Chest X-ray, AP view. Patient: 52 years old, sex F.
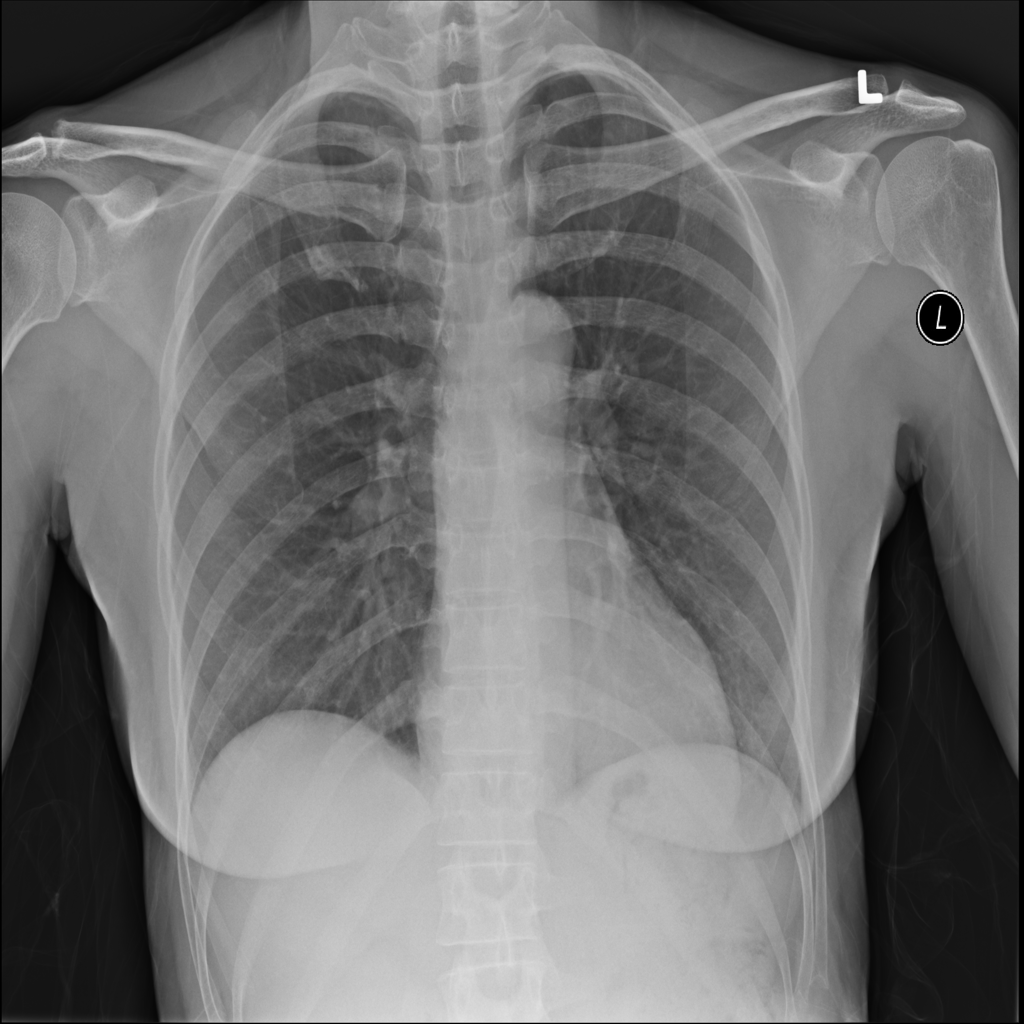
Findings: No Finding